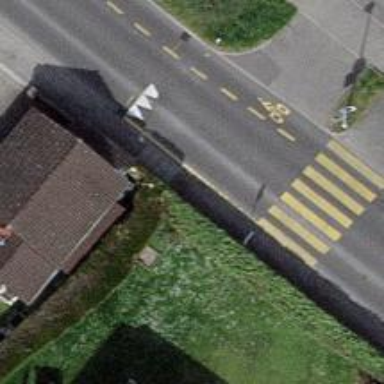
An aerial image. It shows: Table-style traffic calming feature.